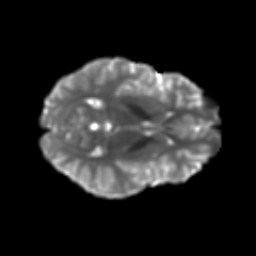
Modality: T2w
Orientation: axial
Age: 16
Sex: female
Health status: ill
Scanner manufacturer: ge
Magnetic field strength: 3 T
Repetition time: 6.752 s
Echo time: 0.079 s